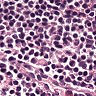
Metastatic tissue present: no